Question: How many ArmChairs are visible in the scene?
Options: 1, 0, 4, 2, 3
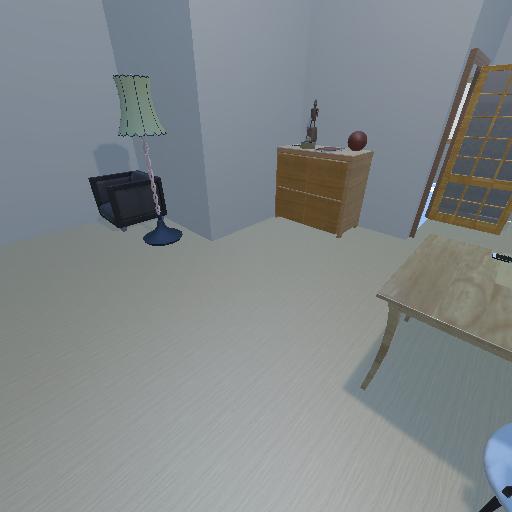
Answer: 1